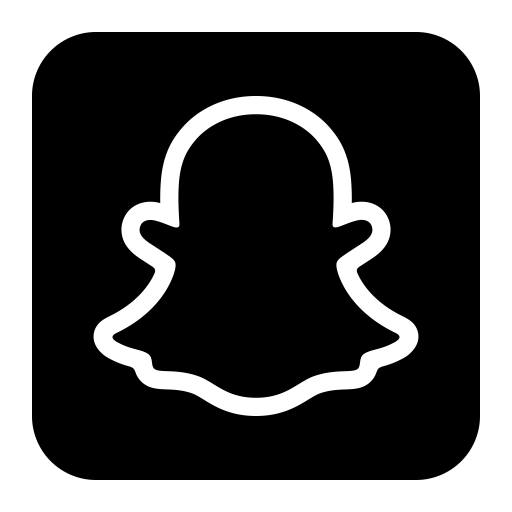
Tags: icon, FontAwesome, fa-icon, brand, square, snapchat